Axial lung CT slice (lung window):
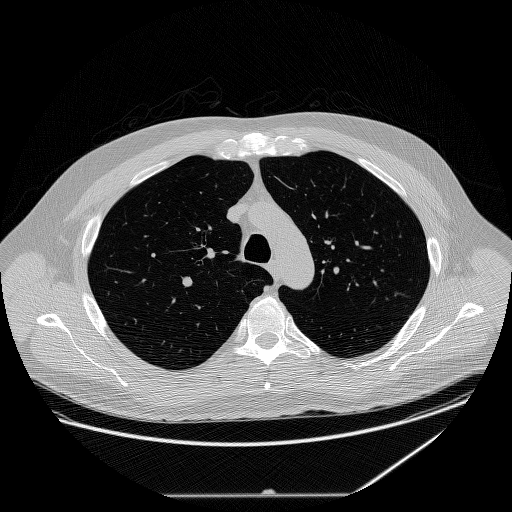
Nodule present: no